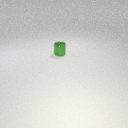
small green metal cylinder